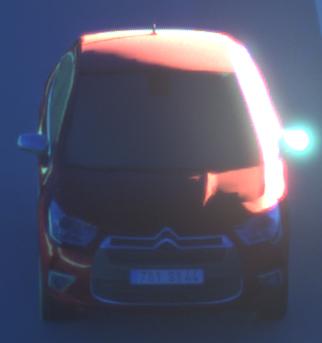
Make: Citroen
Model: DS 4 VTi 120
Detailed model: DS 4
Model produced from: 2011/05
Model produced until: 2015/01
Doors: 5
Color: red
Road condition: dry road
Daytime: sunrise or sunset
Contrast: high contrast